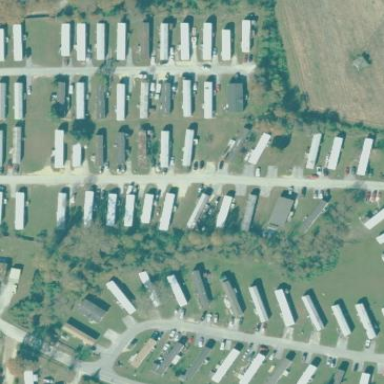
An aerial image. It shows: Residential area designated as trailer park.